Field crop: maize
Growth stage: 2
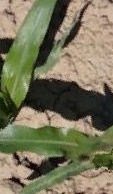
Species: maize